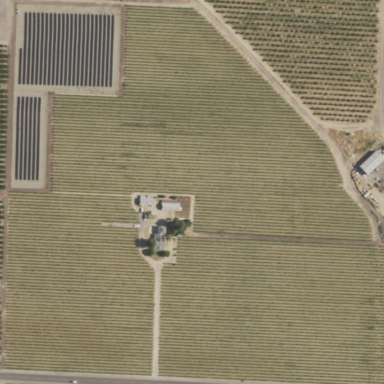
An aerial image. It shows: Vineyard.